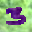
Label: 3